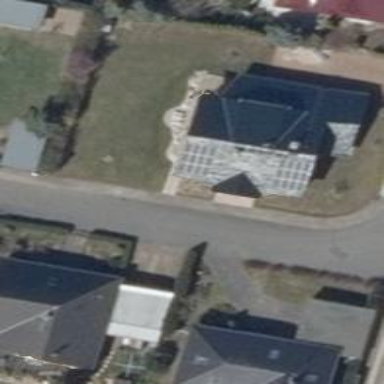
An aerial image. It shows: Solar-powered generator using photovoltaic technology. This small installation generates electricity through solar photovoltaic panels.